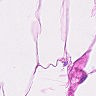
Metastatic tissue present: no